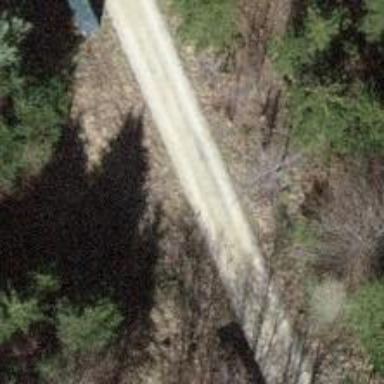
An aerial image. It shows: Gravel track with grade 2 tracktype.